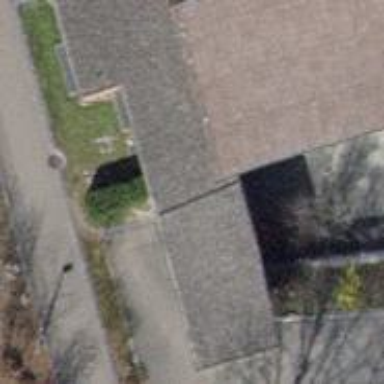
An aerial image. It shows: Kindergarten building.